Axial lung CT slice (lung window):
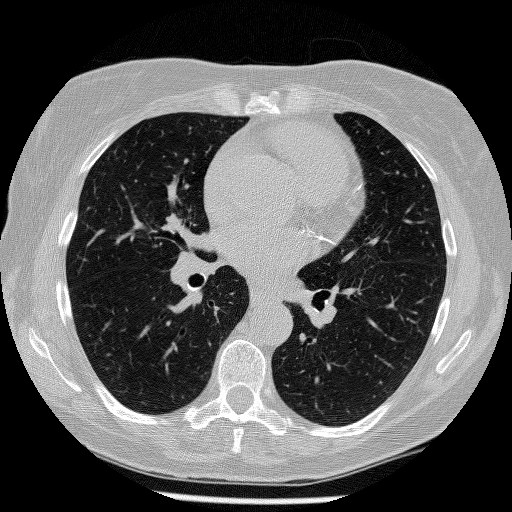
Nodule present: no